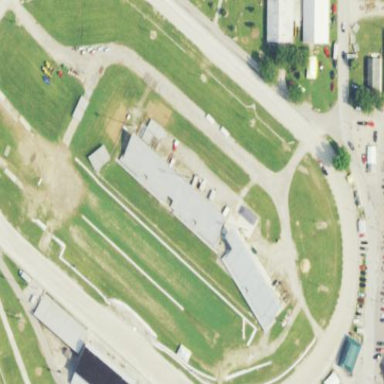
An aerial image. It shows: Grandstand building.